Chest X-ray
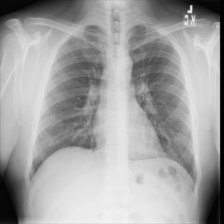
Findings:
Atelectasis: negative
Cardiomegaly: negative
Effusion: negative
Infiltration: negative
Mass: negative
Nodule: negative
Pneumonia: negative
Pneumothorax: negative
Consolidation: negative
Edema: negative
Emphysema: negative
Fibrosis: negative
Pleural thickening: negative
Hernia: negative